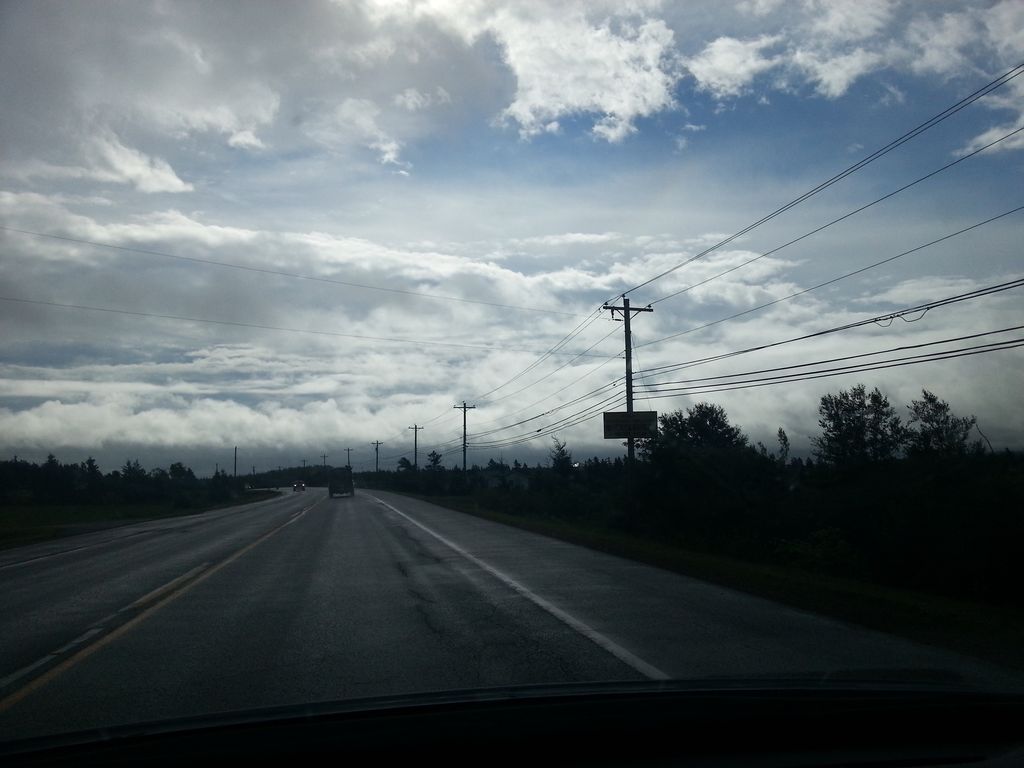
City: charlottetown